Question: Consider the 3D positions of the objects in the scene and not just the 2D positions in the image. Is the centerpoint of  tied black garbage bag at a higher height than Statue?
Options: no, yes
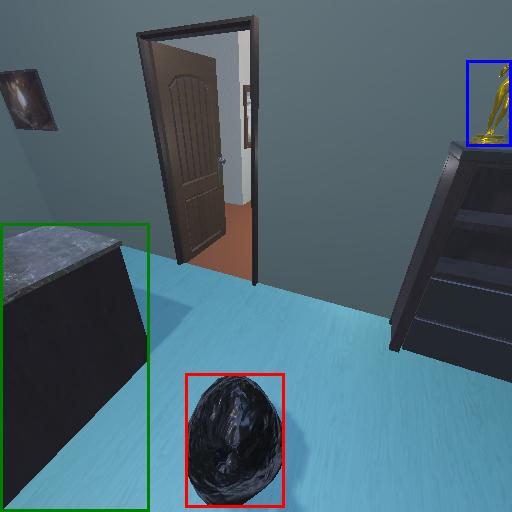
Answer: no